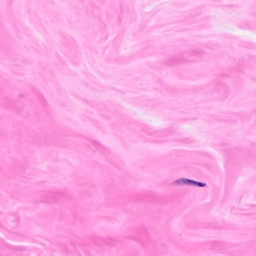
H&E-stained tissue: Breast